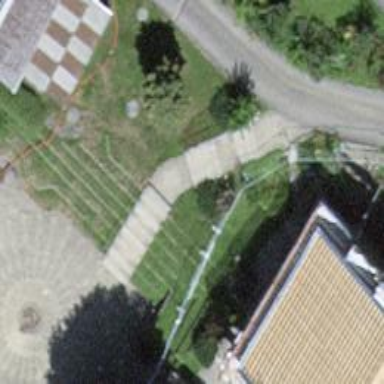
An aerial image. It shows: Concrete steps.